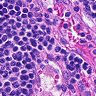
Metastatic tissue present: no